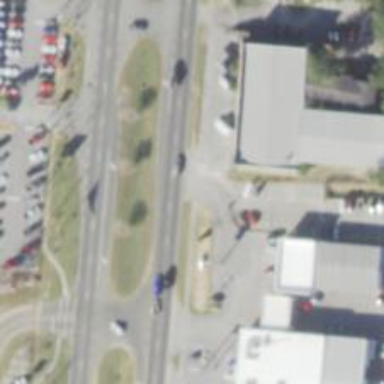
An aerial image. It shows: Crossing on the road.